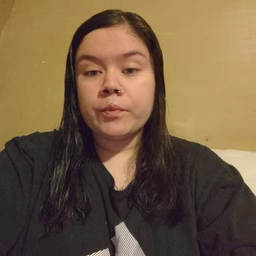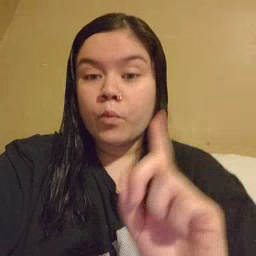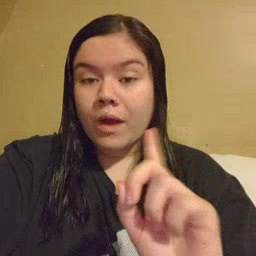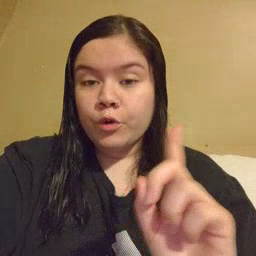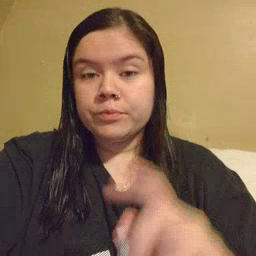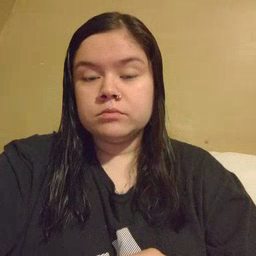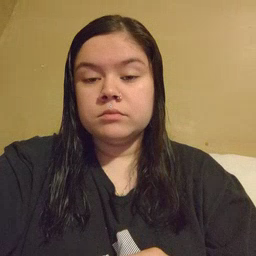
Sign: where